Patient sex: M
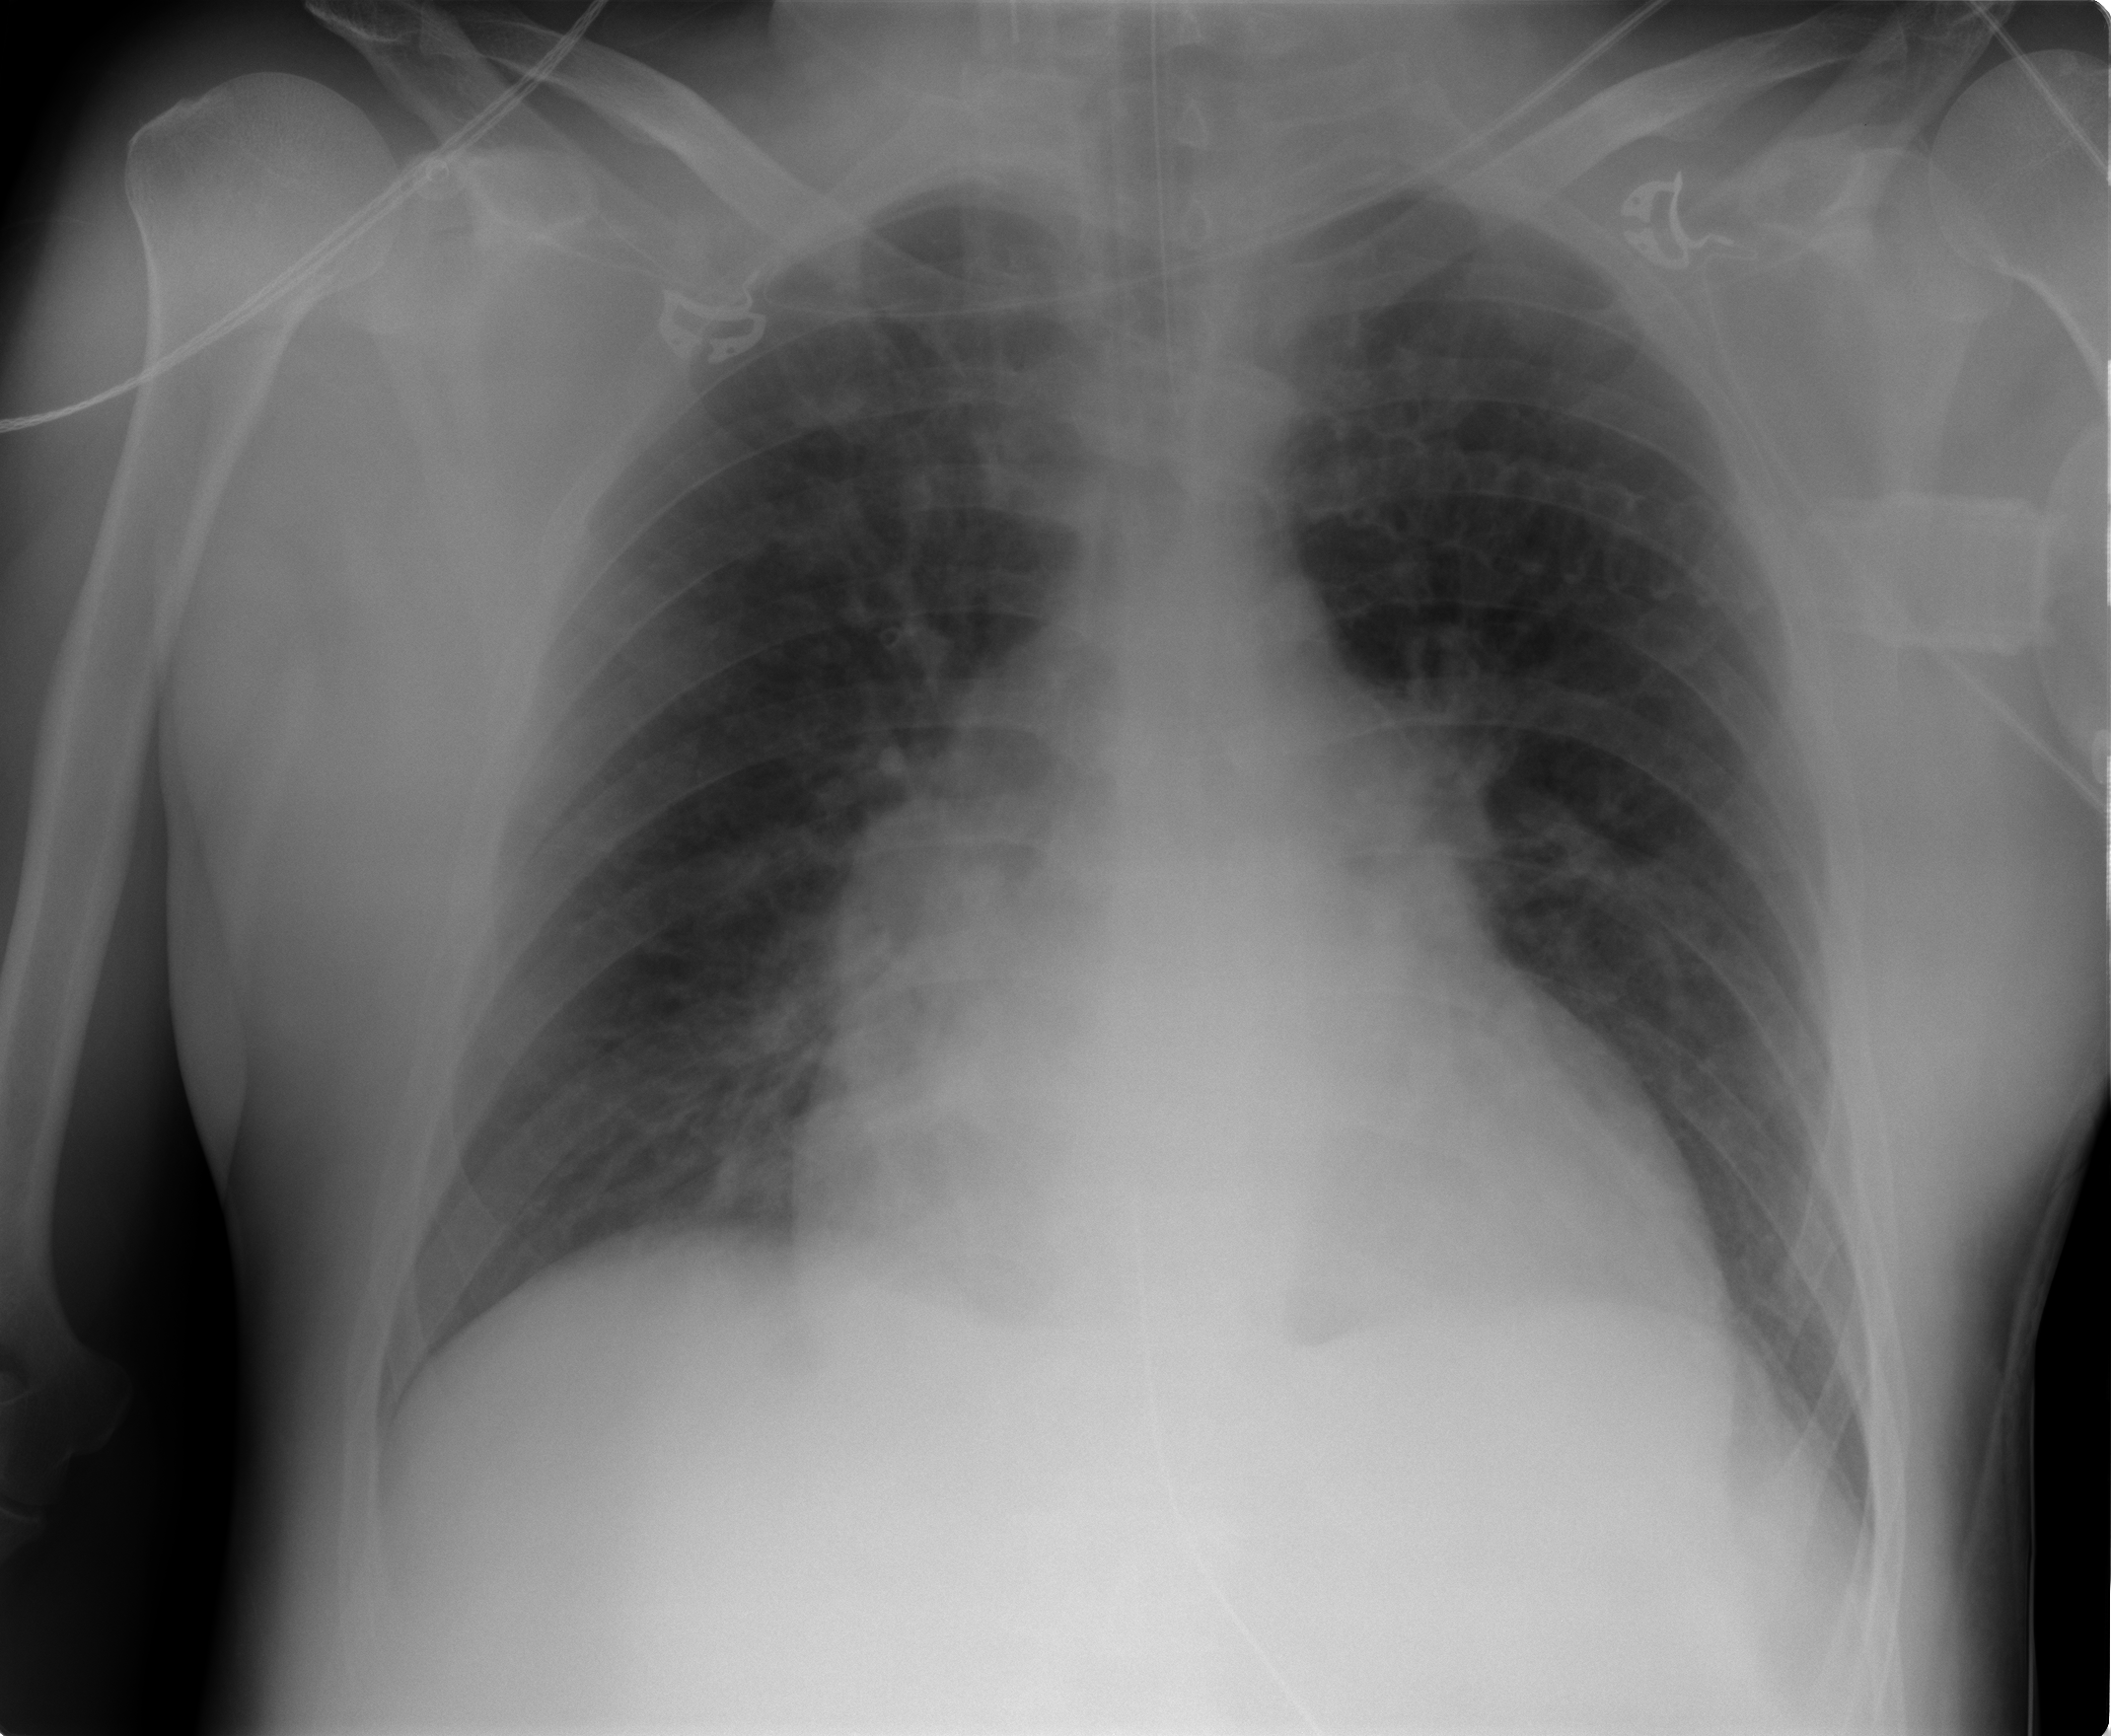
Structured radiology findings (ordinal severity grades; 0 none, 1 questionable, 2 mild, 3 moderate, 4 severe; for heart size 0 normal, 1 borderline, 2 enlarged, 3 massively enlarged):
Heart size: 2
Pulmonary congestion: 2
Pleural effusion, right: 0
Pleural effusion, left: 0
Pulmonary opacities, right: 1
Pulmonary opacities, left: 0
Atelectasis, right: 0
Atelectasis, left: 2